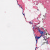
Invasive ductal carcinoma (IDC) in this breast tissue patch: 0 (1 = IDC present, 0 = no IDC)